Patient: sex F, age 75
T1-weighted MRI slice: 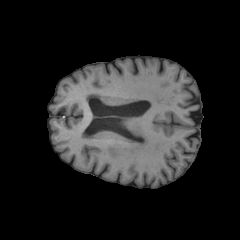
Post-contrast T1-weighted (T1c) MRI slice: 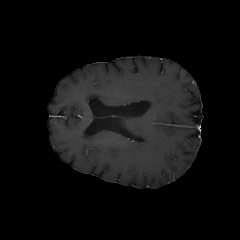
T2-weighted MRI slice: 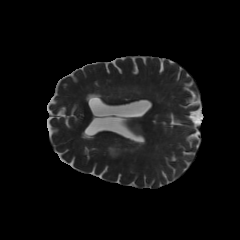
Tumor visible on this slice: yes
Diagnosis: Glioblastoma, IDH-wildtype
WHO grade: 4